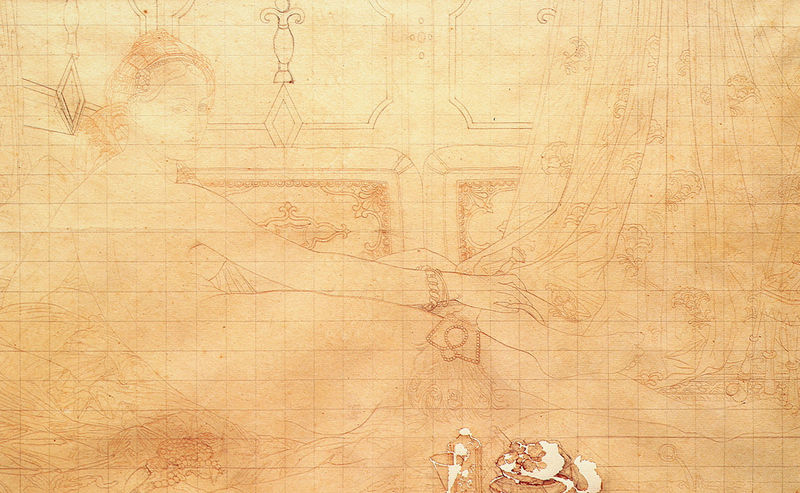
Titel: Die große Odaliske (Skizze)
Künstler: Jean-Auguste-Dominque Ingres
Institution: Montauban, Musée Ingres
Schlagwörter: akt, fuß, hand, kopf, nackt, brust, busen, frau, glas, kariert, rücken, schmuck, skizze, zeichnung, zimmer, tuch, fächer, muster, alt, flasche, trinken, architektur, arm, arme, falten, gesicht, vorhang, haare, stoff, blatt, frauenakt, liegen, perspektive, studie, haarband, essen, bett, liegend, klimt, bleistift, entwurf, kopie, rückansicht, armband, armreif, venus, fresko, register, rötel, beschädigung, raster, zeichung, vorzeichnung, umwenden, rötelzeichnung, armkette, po, draft, umwendung